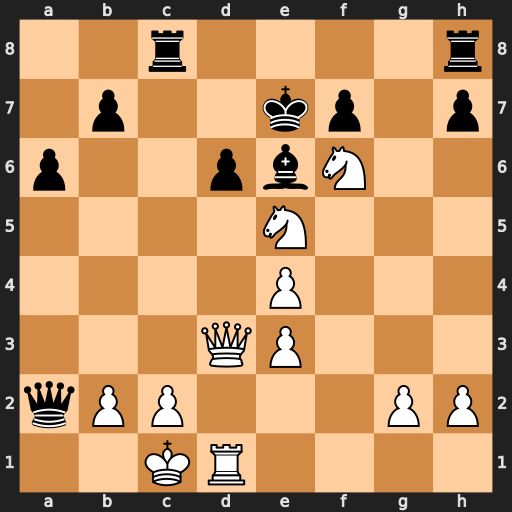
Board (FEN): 2r4r/1p2kp1p/p2pbN2/4N3/4P3/3QP3/qPP3PP/2KR4
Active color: w
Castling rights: -
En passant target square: -
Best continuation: Qxd6+ Kxf6 Nd7+